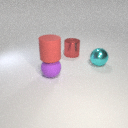
large purple rubber sphere to the left of large red metal cylinder